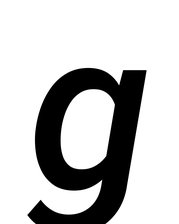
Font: Roboto-Italic_Medium_Italic